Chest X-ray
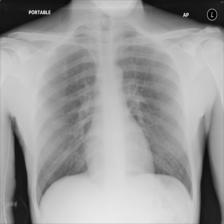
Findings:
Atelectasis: negative
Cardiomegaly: negative
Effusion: negative
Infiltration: negative
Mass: negative
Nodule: negative
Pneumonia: negative
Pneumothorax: negative
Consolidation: negative
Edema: negative
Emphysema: negative
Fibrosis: negative
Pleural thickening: negative
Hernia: negative